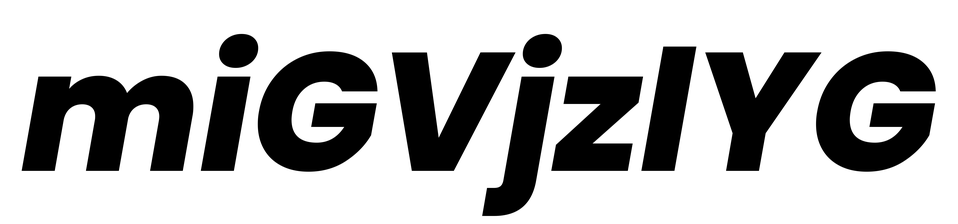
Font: Poppins-ExtraBoldItalic